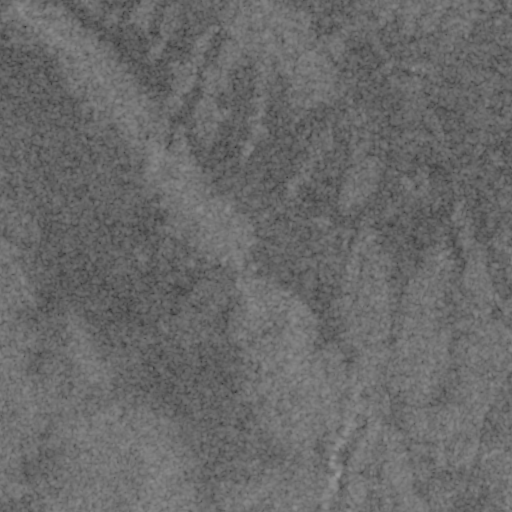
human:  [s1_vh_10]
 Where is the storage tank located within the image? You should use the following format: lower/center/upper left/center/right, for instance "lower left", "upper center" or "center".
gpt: The storage tank is located in the upper right of the image.
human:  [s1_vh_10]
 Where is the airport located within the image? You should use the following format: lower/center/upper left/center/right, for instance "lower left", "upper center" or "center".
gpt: There is no airport in the image.

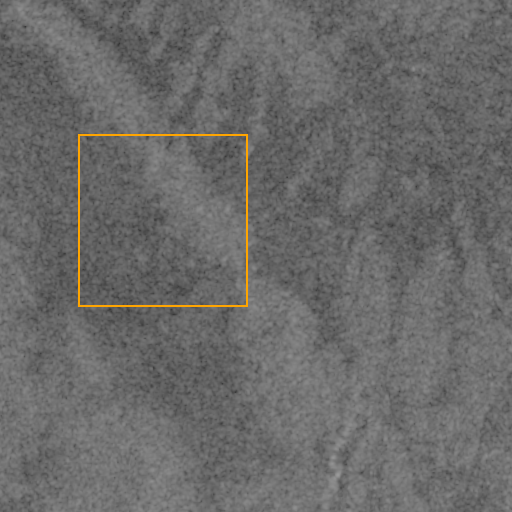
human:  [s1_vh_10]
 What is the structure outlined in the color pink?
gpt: There is no pink outline.
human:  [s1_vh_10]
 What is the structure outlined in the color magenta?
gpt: There is no structure outlined in magenta.